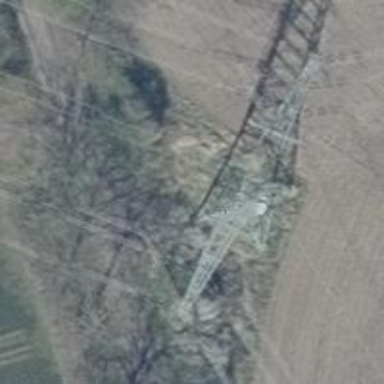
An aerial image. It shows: Three cables of power line.